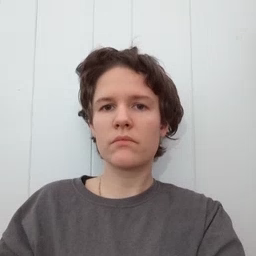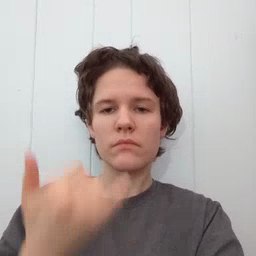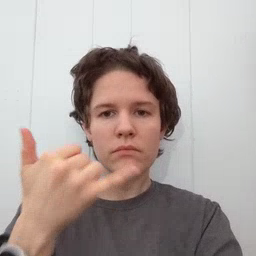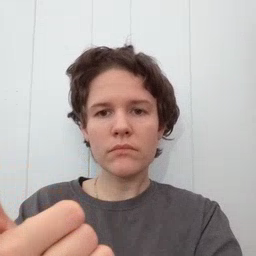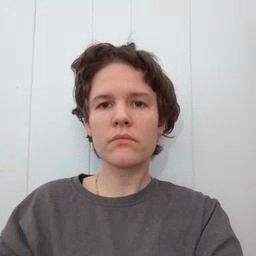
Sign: callonphone